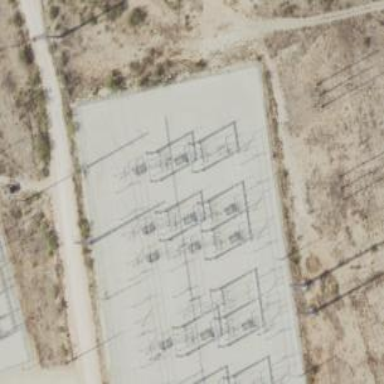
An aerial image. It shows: Switch for power supply.